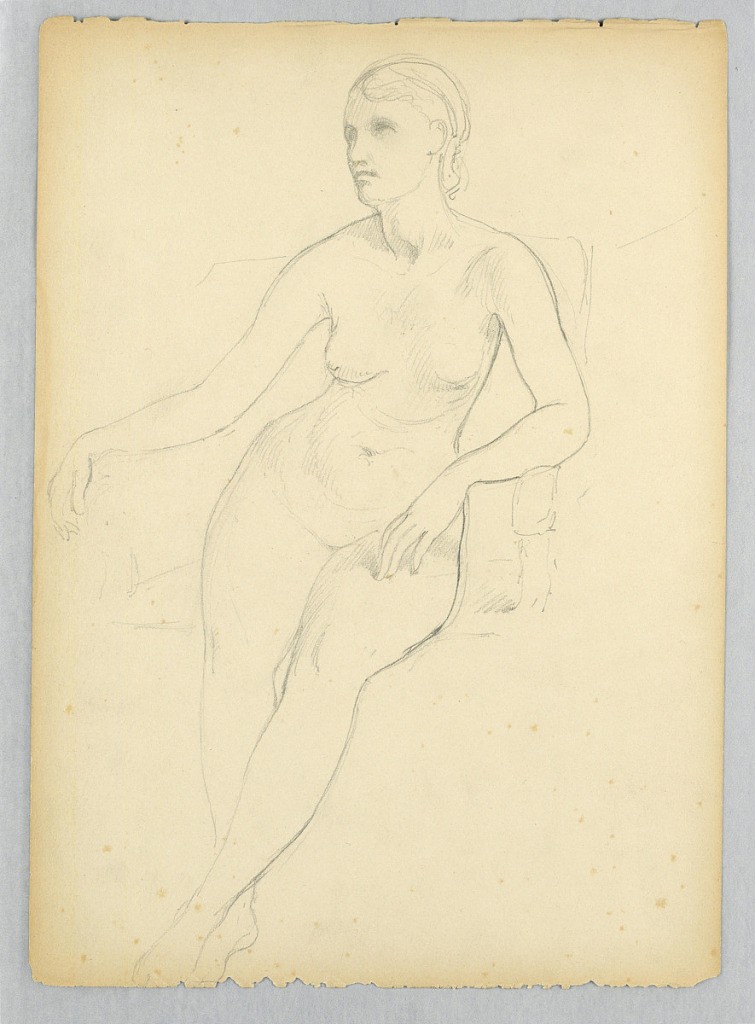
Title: Seated Nude Study for Portrait of Helen Hamersley
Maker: Daniel Huntington, American, 1816–1906
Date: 1881
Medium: Graphite on wove paper
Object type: Drawing
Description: Nude female figure facing frontally, each hand on the arm of a chair.